Field crop: tomato
Growth stage: 1
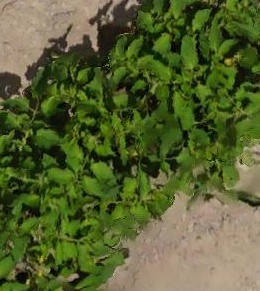
Species: tomato